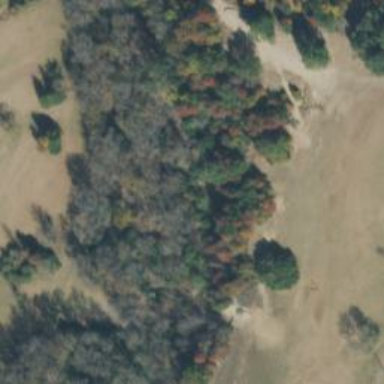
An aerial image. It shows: Disc golf hole as part of disc golf sport activity.